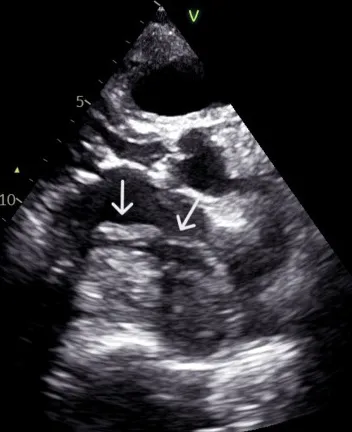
Echocardiographic image in the long-axis parasternal view showing a thrombus in the left atrium (indicated by the arrow).
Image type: radiology (ultrasound)